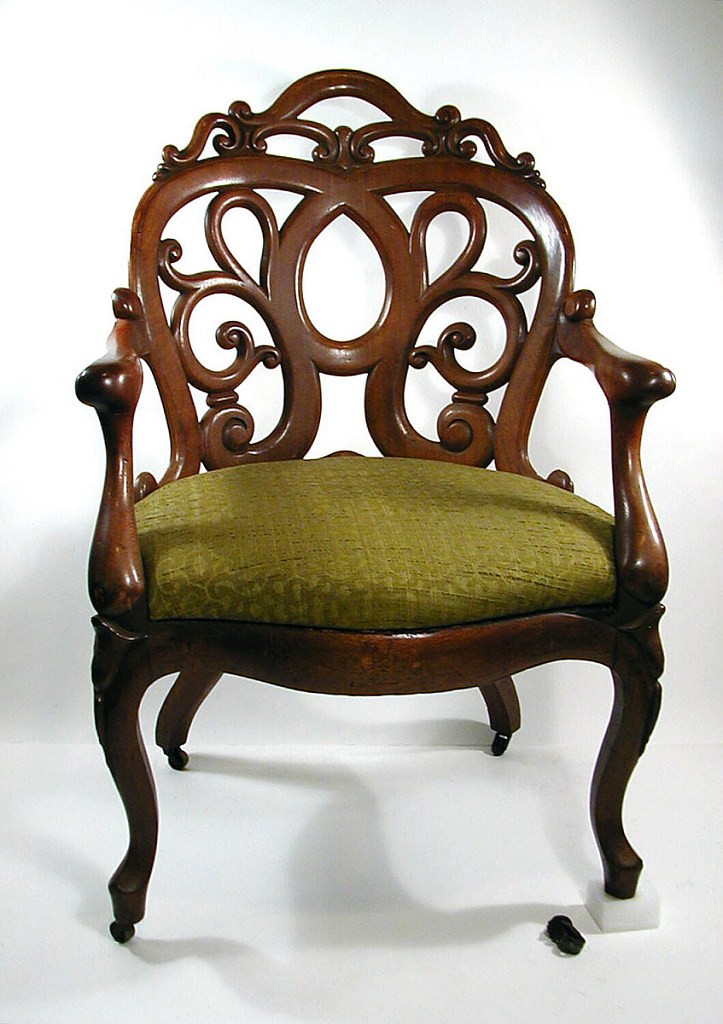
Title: Rolling Armchair
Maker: Springmeyer Brothers, 1863 - 1867
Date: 1860–67
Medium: Mahogany, laminated ash, oak and other woods
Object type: chair
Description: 1971-8-1-a,b: Pair of armchairs (a,b). Each chair with shaped op...;     1971-8-1-b, bb: Armchair with shaped openwork back, curved in plan...